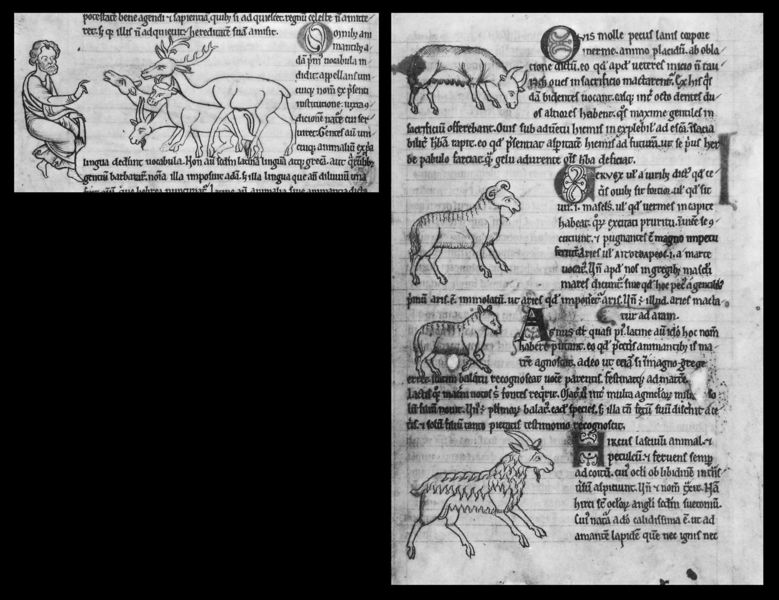
Titel: Bestiar
Institution: London, British Library (BL)
Schlagwörter: hand, mann, weiß, sitzen, schwarz, tier, tiere, bart, geschichte, mensch, blatt, locken, fell, schrift, bilder, kuh, rind, wild, deutsch, schaf, buch, druck, initialen, seite, illustration, text, buchstaben, initiale, prediger, hirsch, reh, rehe, jesus, mittelalter, franziskus, euter, hörner, geweih, buchseiten, bock, schaft, ziegenbock, ziege, altdeutsch, handschrift, lehre, kamel, latein, widder, steinbock, unterschied, hirch, alte schrift, grossbuchstaben, a, h, buchmalerei#, schwezweiß